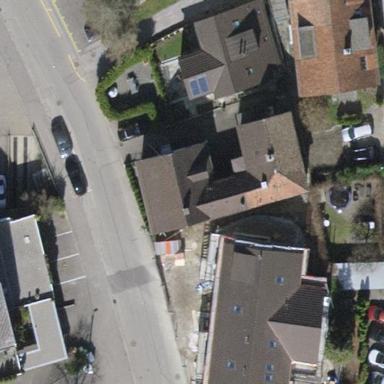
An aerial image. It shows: Detached building with tiled roof.